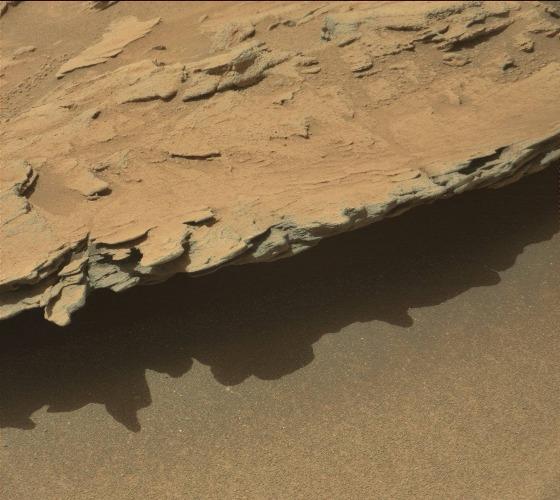
Terrain classes present: Bedrock, Gravel / Sand / Soil, Shadow